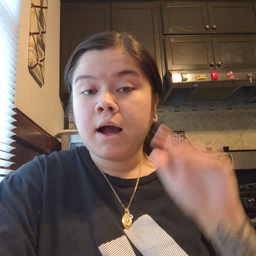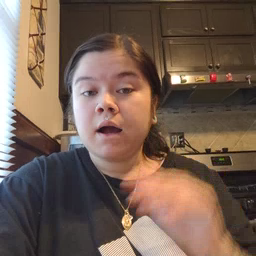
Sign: feet